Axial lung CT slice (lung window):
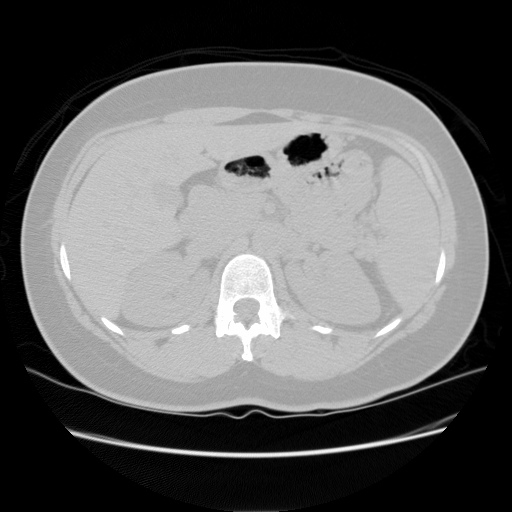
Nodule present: no